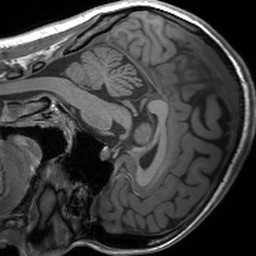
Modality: T1w
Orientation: sagittal
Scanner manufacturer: siemens
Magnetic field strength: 3 T
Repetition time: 1.54 s
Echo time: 0.00234 s